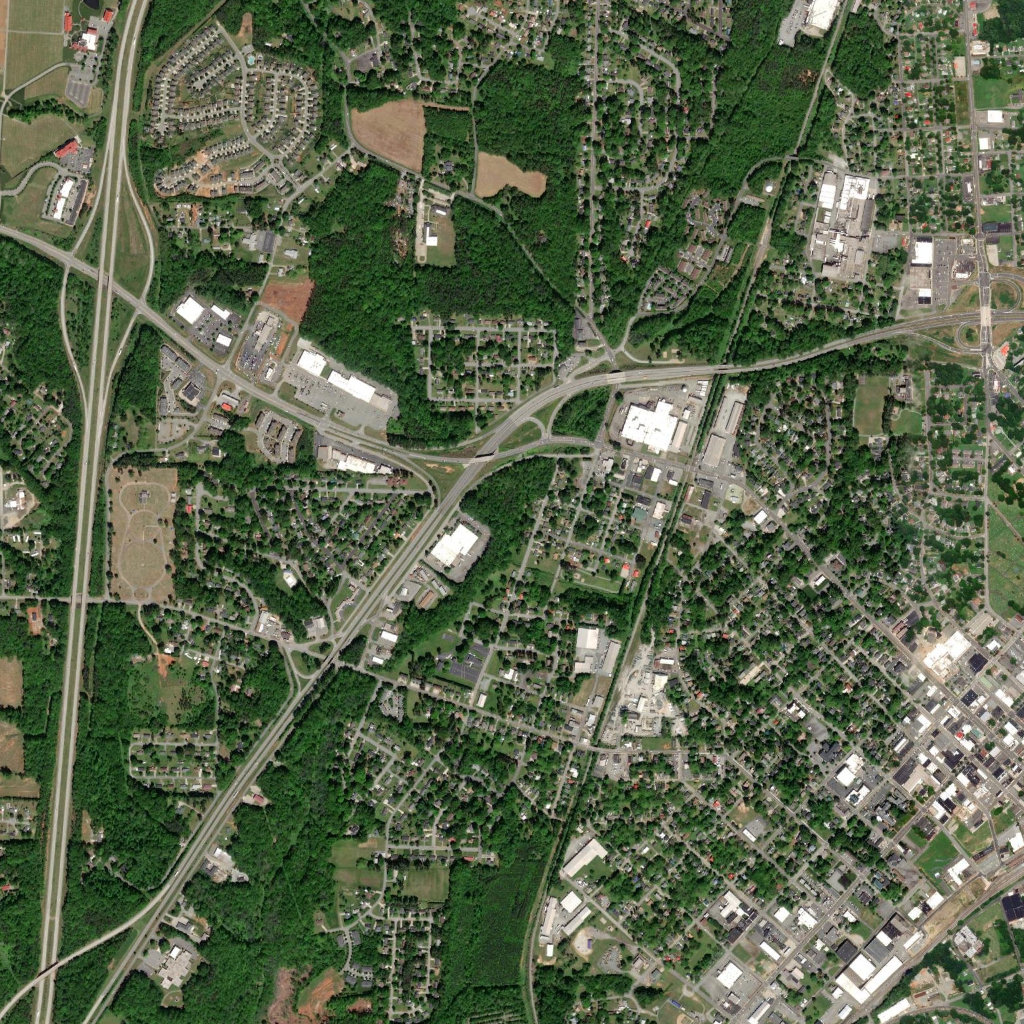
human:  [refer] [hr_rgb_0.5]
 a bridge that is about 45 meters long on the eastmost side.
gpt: <box>[[95, 30, 96, 31, 0]]</box>

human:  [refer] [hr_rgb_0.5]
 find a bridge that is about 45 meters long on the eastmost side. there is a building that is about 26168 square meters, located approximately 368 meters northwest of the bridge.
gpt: <box>[[95, 30, 96, 31, 0]]</box>